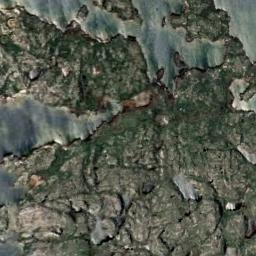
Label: wetland